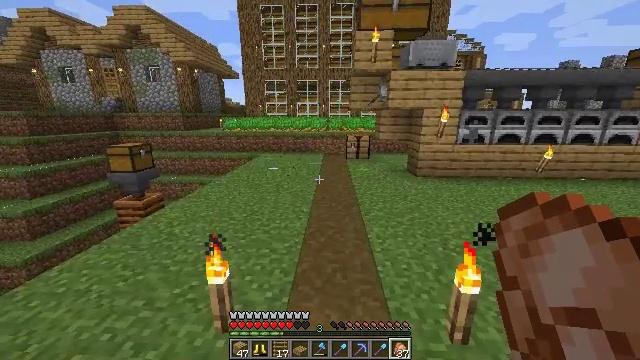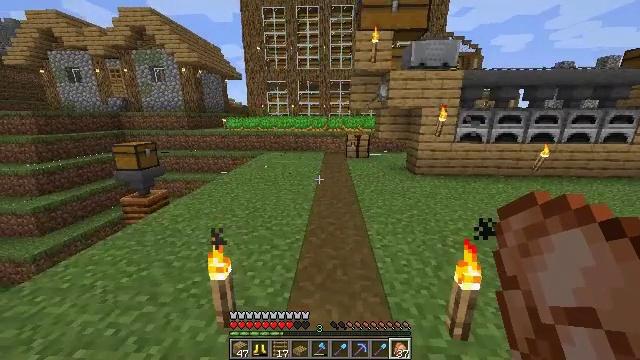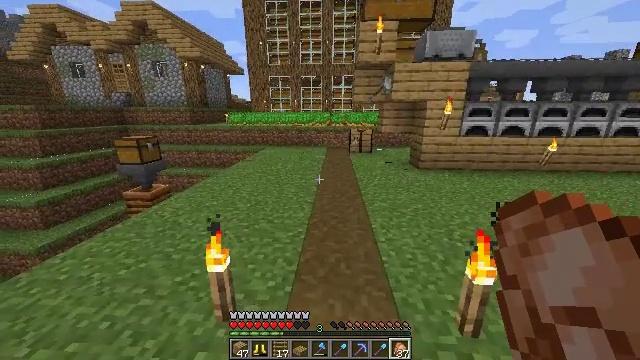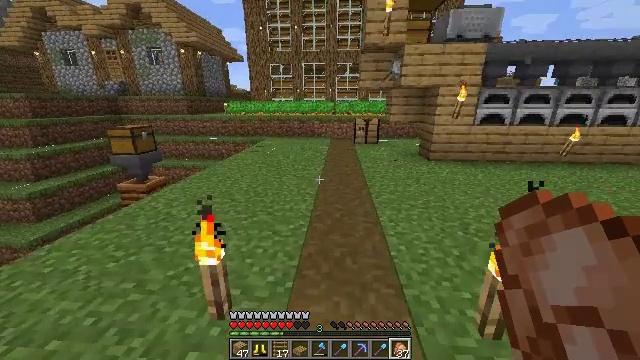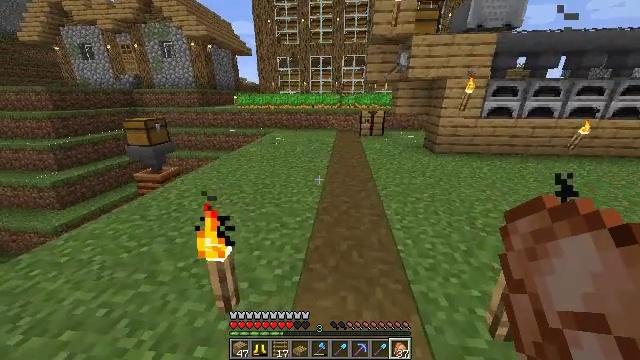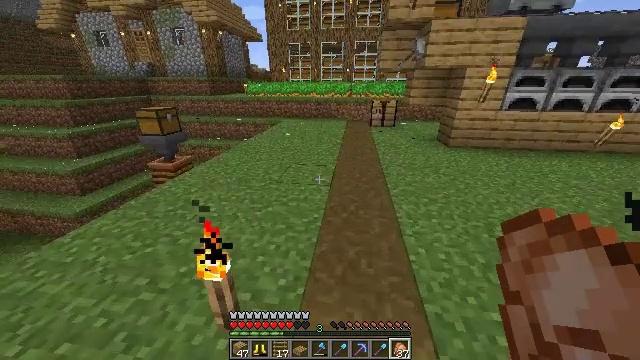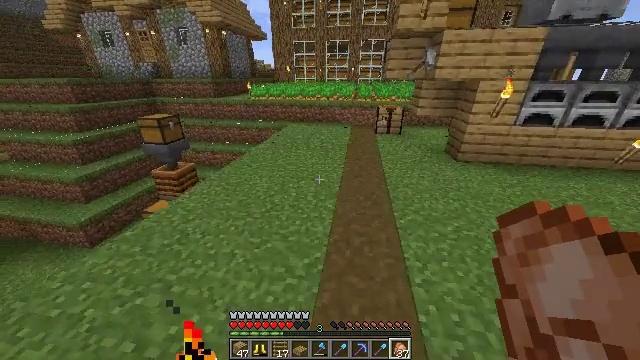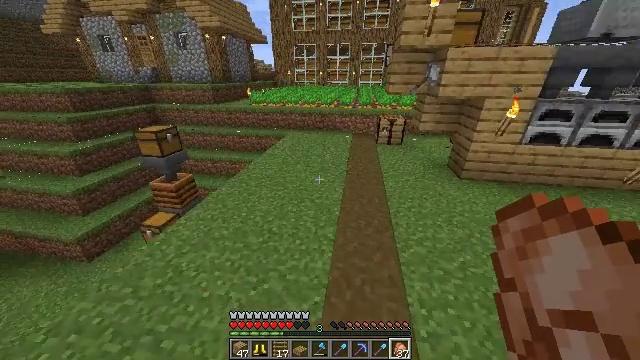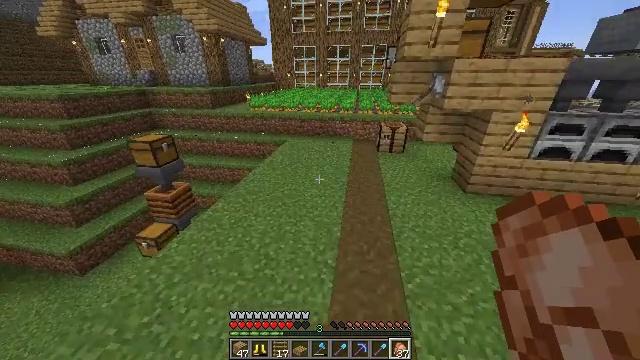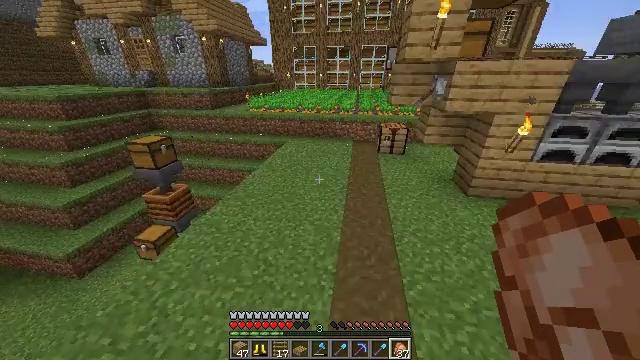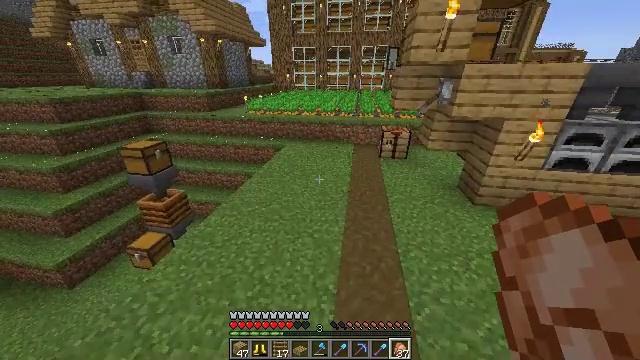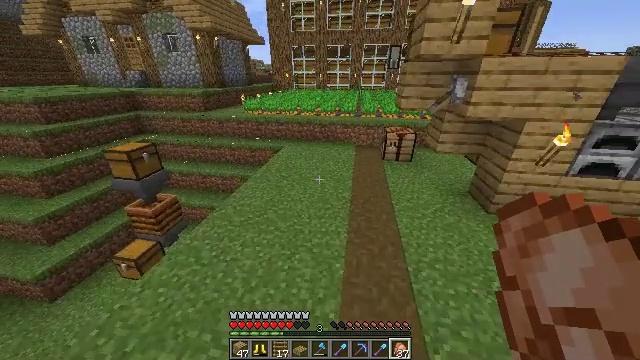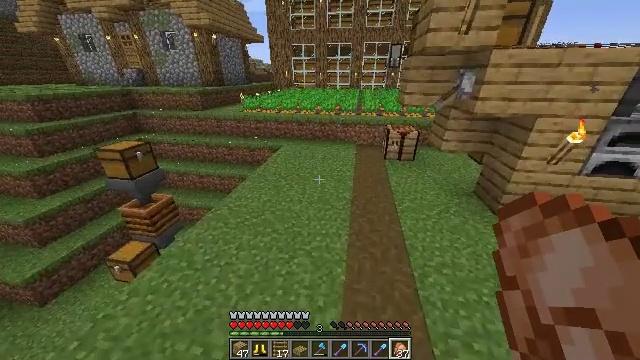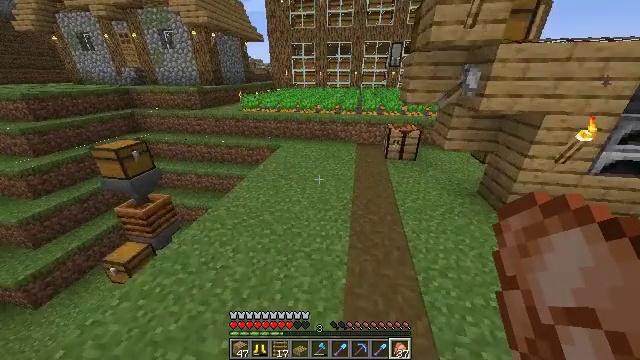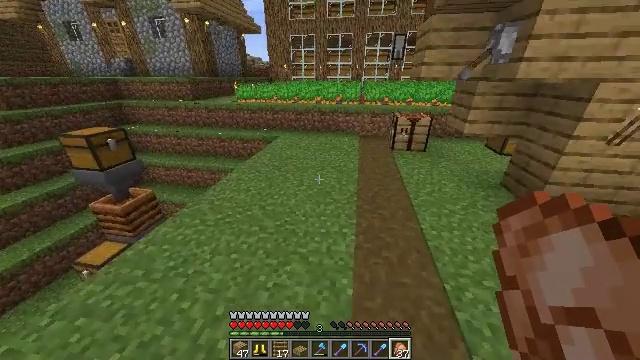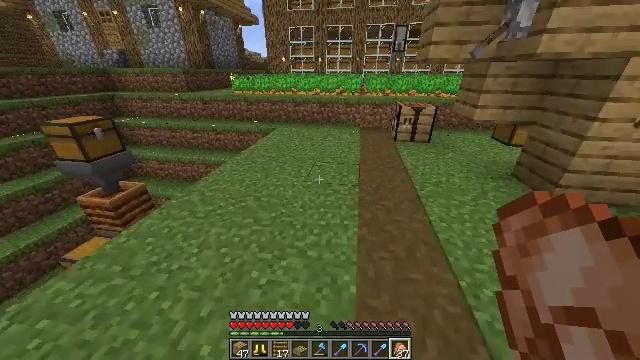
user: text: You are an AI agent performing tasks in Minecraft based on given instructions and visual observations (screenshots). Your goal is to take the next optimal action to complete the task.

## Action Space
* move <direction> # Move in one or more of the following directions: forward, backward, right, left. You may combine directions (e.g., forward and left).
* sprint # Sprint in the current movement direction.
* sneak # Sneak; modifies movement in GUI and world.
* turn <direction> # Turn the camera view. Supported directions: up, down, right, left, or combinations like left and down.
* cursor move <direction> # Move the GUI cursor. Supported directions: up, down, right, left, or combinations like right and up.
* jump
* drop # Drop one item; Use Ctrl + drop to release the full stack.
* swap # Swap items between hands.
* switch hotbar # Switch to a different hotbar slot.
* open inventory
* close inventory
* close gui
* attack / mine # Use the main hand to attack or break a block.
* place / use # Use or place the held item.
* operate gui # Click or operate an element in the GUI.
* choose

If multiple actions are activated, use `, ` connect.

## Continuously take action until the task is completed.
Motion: motion action
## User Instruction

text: Craft polished andesite slabs from polished andesite.
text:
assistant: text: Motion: move forward, sprint, jump
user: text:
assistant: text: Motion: move forward, sprint, jump
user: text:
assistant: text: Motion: move forward, turn down, jump
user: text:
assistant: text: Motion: move forward, turn left and down, jump
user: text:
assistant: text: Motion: move forward, turn left and down, jump
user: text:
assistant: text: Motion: move forward, turn left and down, jump
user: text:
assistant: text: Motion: move forward, sprint, jump
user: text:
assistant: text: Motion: move forward, sprint, jump
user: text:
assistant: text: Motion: move forward, sprint, jump
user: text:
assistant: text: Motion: move forward, sprint, jump
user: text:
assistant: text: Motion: move forward, jump
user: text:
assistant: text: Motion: move forward, jump
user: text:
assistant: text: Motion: move forward, jump
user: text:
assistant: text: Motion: move forward, jump
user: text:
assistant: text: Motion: move forward, jump
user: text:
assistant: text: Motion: move forward, sprint, turn right and down, jump
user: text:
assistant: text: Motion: move forward, sprint, turn right, jump
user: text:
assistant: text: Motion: move forward, sprint, turn right, jump
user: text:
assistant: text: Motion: move forward, sprint, turn right, jump
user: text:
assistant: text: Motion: move forward, turn right, jump
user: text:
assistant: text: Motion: move forward, turn right, jump
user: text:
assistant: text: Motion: move forward, turn right and up, jump
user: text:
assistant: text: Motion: move forward, jump
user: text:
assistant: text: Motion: move forward
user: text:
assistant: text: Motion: move forward, turn right
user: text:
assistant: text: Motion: move forward, turn right
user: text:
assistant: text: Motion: move forward, turn right
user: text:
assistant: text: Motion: move forward, turn right
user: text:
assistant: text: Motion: move forward, turn right
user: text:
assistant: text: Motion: move forward, turn right